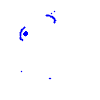
Particle: electron